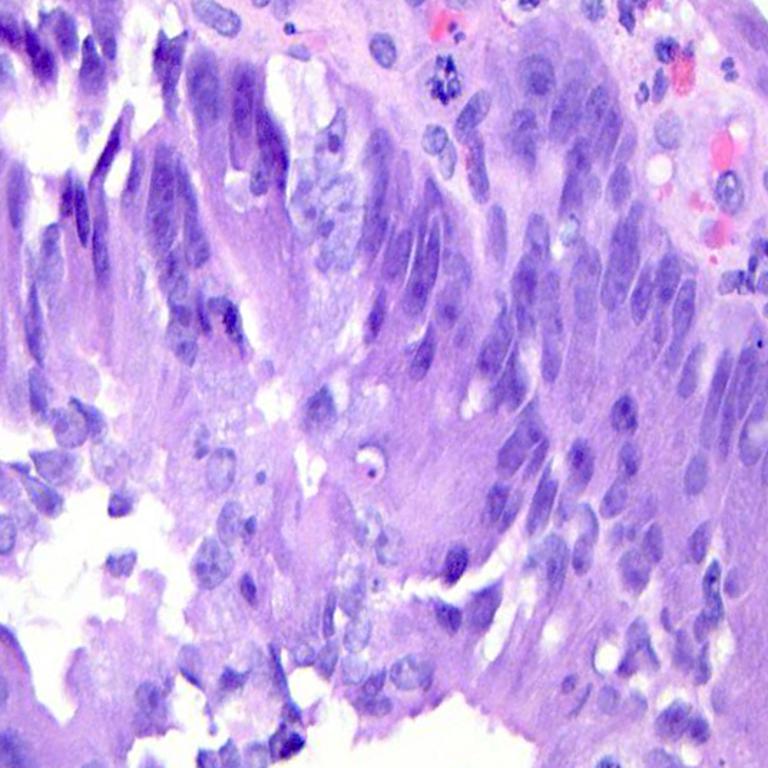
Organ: colon
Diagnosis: adenocarcinomas